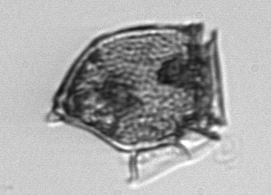
Label: Dinophysis_norvegica